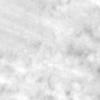
Label: no_change